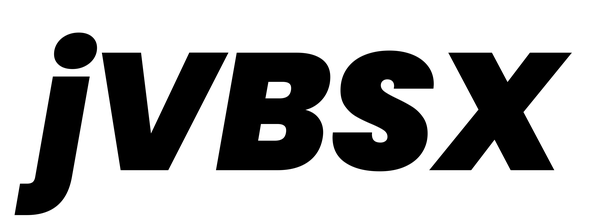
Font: Poppins-BlackItalic